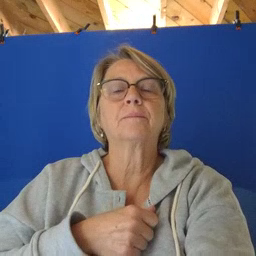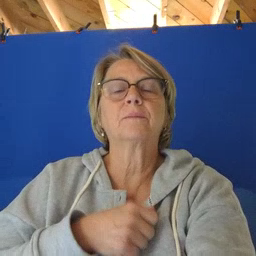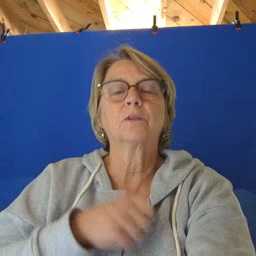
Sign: beside